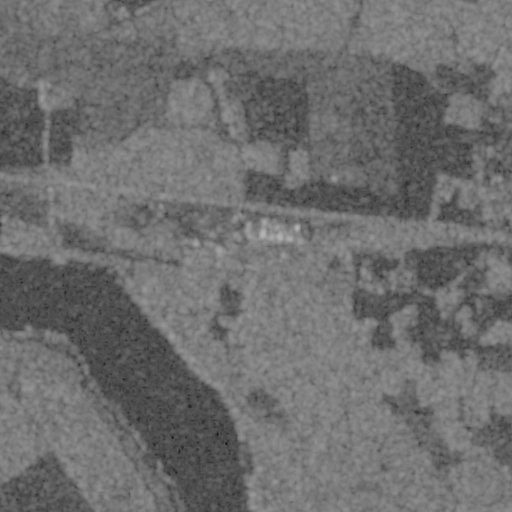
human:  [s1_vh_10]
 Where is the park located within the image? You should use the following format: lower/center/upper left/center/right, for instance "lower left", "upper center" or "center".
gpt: The park is located in the center right of the image.
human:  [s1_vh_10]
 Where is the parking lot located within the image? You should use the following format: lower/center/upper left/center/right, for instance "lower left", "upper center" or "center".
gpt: The parking lot is located in the center of the image.
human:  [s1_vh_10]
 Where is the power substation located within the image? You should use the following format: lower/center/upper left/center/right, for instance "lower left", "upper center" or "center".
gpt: The power substation is located in the center of the image.
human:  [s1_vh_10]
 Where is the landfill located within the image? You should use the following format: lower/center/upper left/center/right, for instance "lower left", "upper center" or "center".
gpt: There is no landfill in the image.

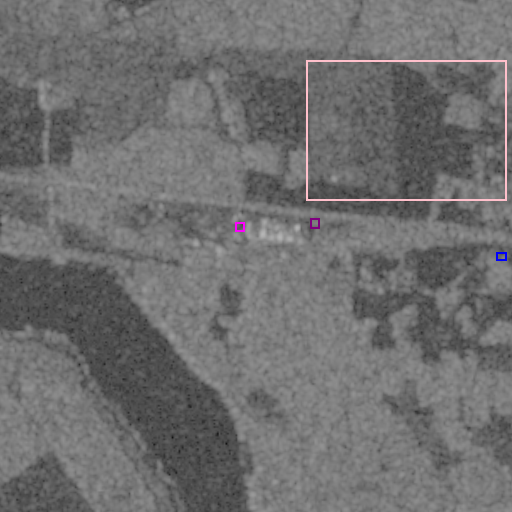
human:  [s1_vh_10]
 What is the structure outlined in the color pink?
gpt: The structure outlined in pink is a crop field.
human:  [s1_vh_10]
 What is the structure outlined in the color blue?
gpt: The structure outlined in blue is a park.
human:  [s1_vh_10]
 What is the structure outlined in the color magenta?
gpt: The structure outlined in magenta is a parking lot.
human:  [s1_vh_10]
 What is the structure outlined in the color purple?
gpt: The structure outlined in purple is a power substation.
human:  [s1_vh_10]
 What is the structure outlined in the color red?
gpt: There is no red outline.